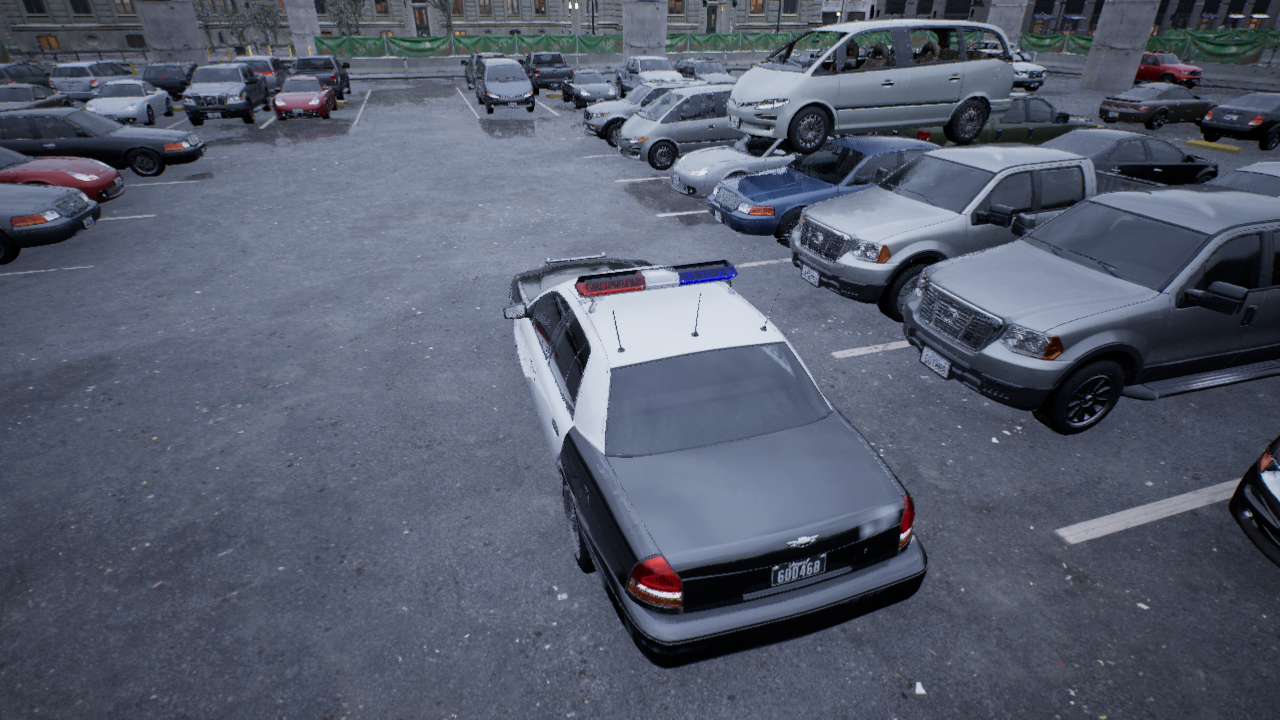
Venue: arterial
Lighting: overcast
Vehicle rig: sedan